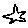
Label: star